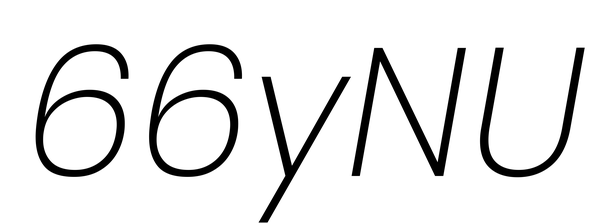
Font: Poppins-ExtraLightItalic